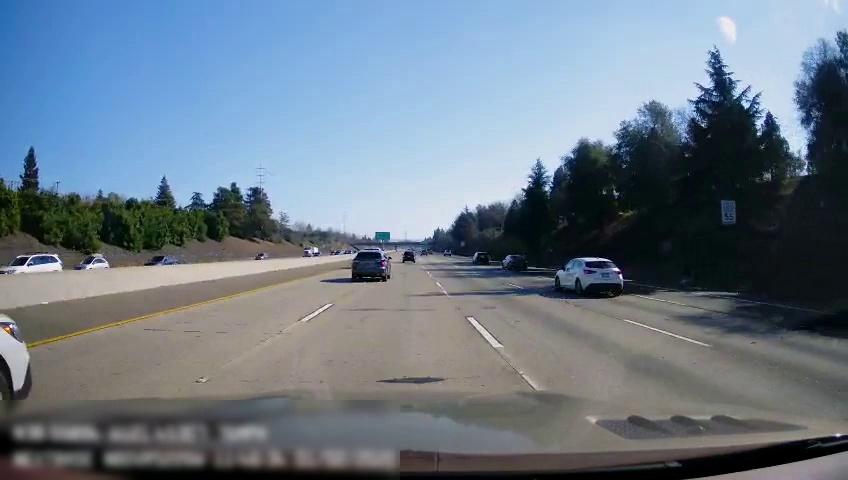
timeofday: Day
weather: Sunny
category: Drivable Space
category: Vehicles | SUV
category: Vehicles | SUV
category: Vehicles | Car
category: Vehicles | Van
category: Vehicles | Van
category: Vehicles | Truck
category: Vehicles | SUV
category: Vehicles | SUV
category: Vehicles | SUV
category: Vehicles | SUV
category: Vehicles | Car
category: Vehicles | SUV
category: Lanes | Alternate Lane
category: Lanes | Alternate Lane
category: Lanes | Alternate Lane
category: Lanes | Alternate Lane
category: Lanes | Current Lane
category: Lanes | Alternate Lane
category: Traffic | Signs
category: Traffic | Signs